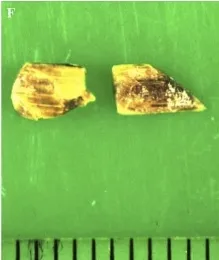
Nine-year-old girl with foreign body granuloma of the left foot. F: Two wooden splinters (5x4 mm) were removed at surgery.
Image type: medical_photograph (other_medical_photograph)